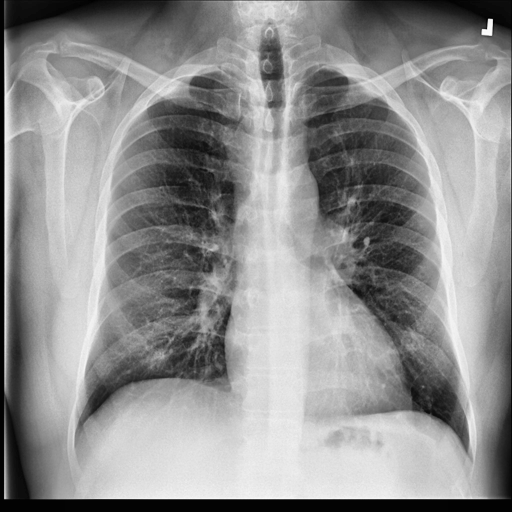
Finding: NORMAL